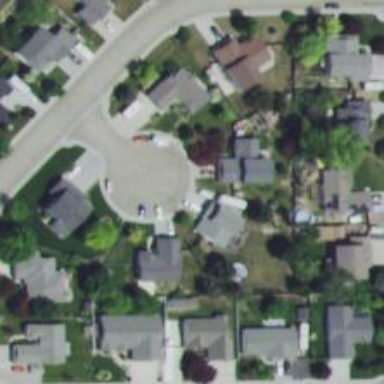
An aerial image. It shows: Residential road.